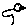
Label: bird